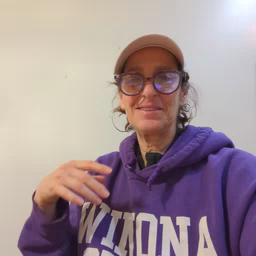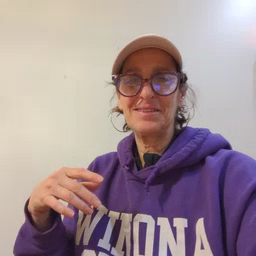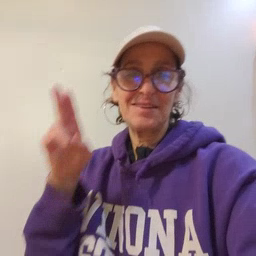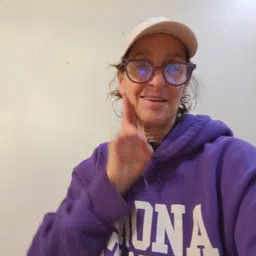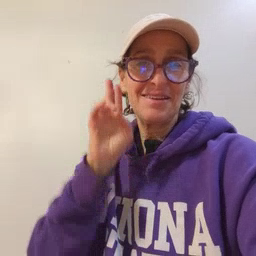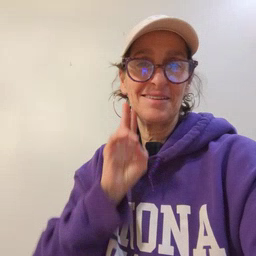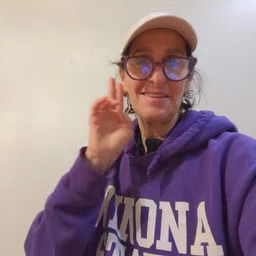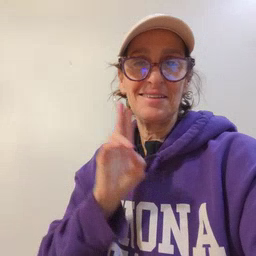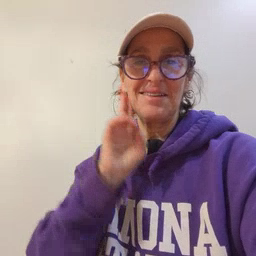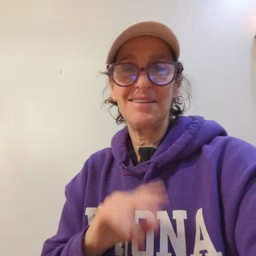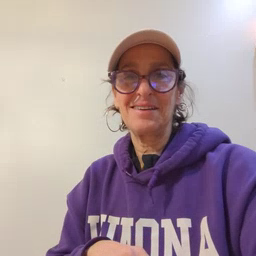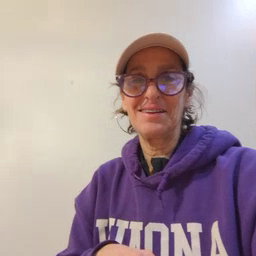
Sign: uncle